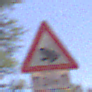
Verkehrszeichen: AmphibienwanderungRechts
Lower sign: LaengeEinerStrecke2
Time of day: Midday
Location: Outdoor (RoadRail)
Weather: Clear
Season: NotSpecified
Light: Natural